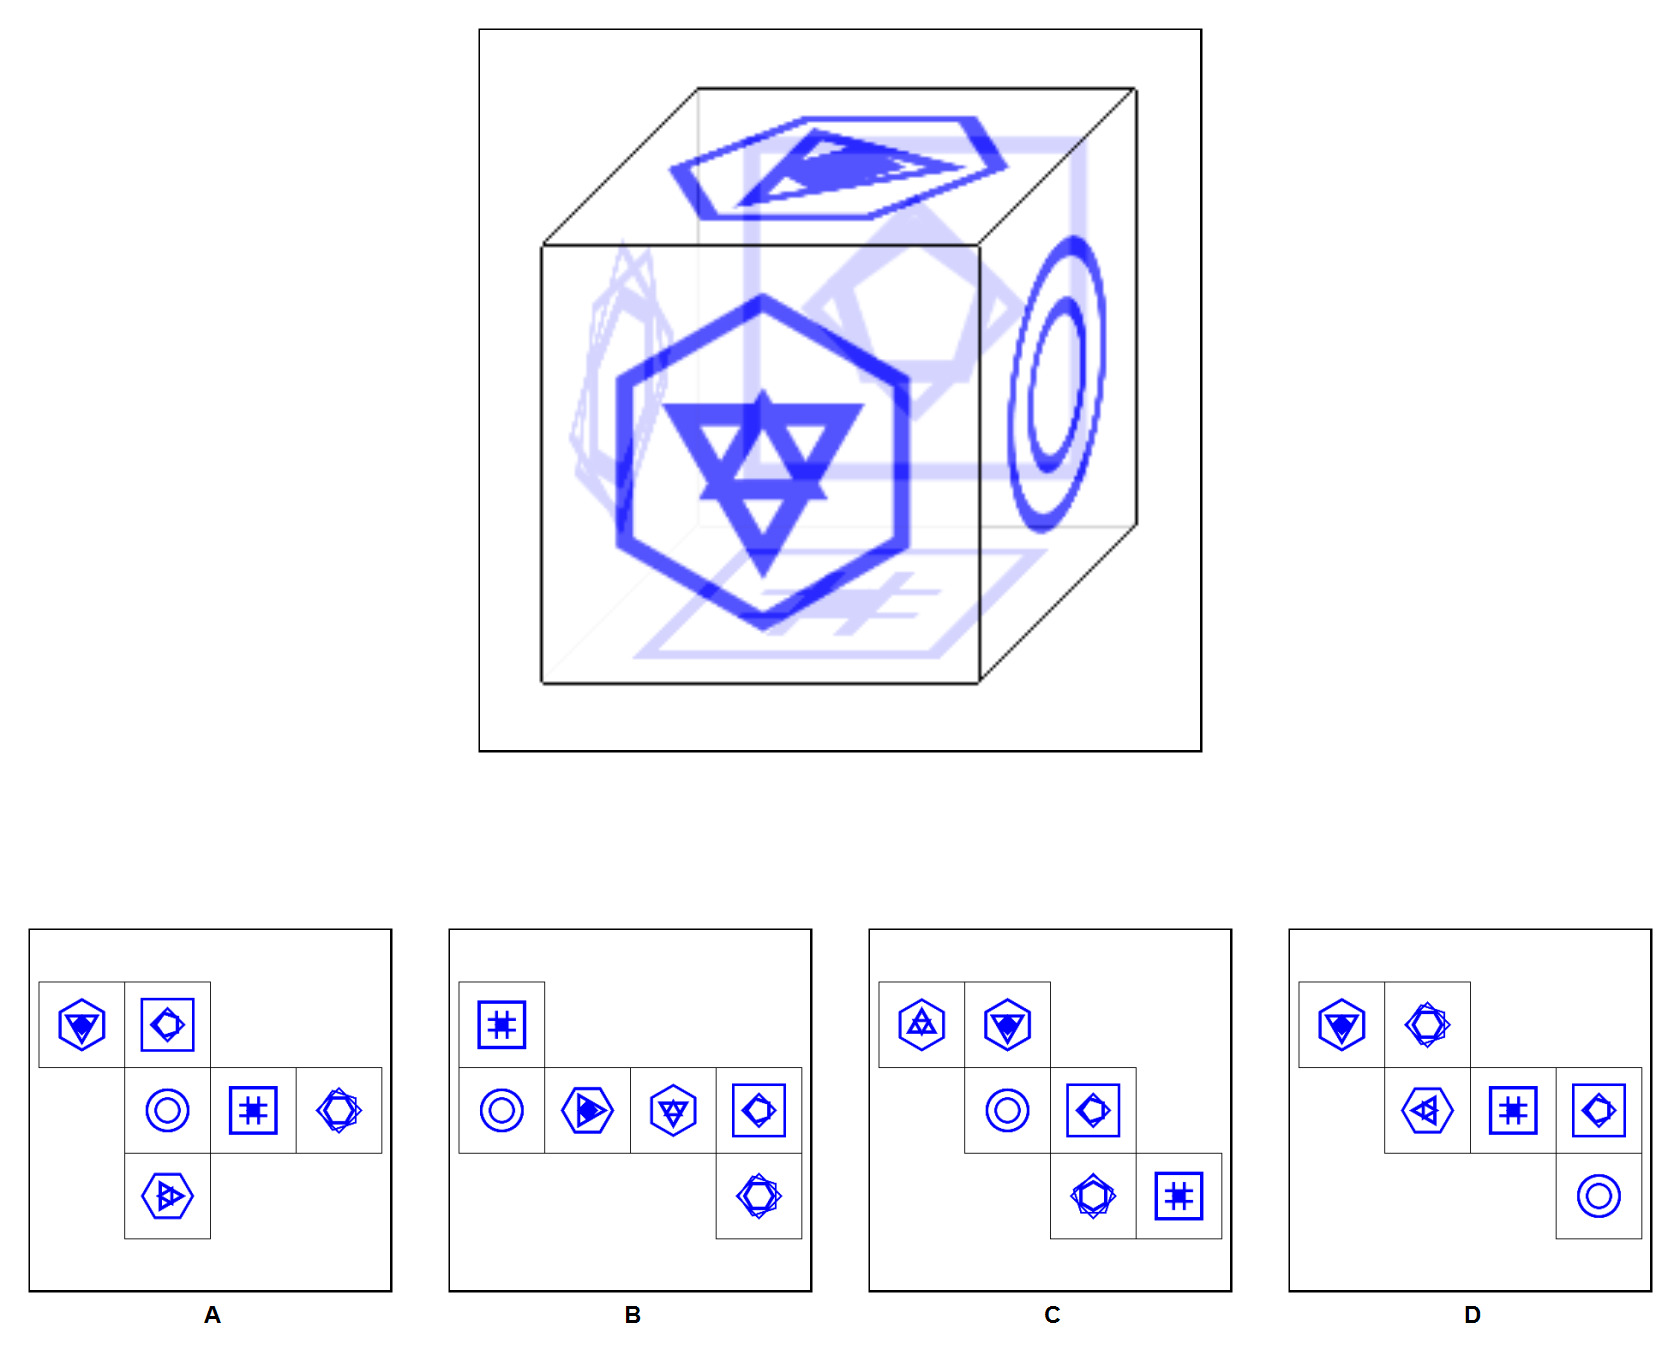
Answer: A